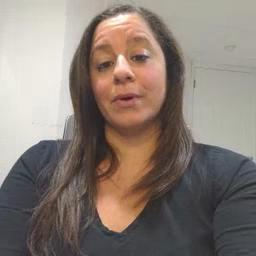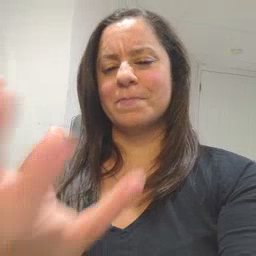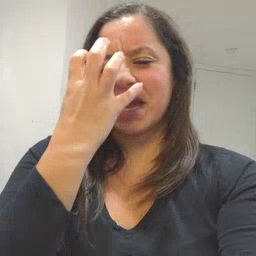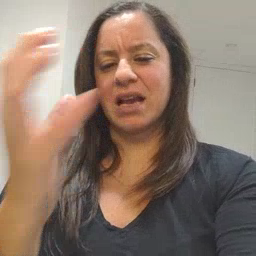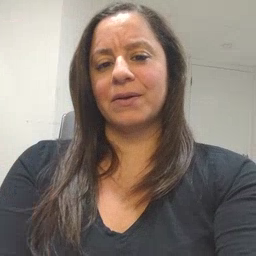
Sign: mad